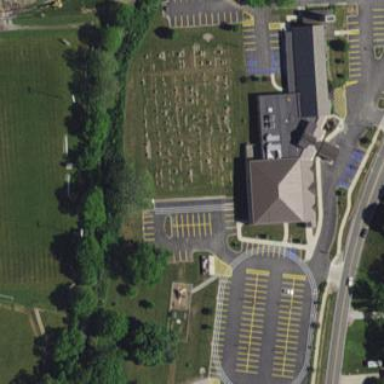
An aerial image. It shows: Graveyard.